Question: I've been searching and having trouble doing this the right way.So my player has 2 arms which are joined in one mc. Now I'm trying to make the body(which is doesn't belong on the container mc) go between them, so it's like R arm first then body then L arm. The 2 arms rotate on mouse direction, i don't want the body too. Any ideas what way I should go?
EDIT:
please see my sample image

The checked thing is the result I'm looking for. But since the 2 arms is combined on one MC, I can't make the body appear on the middle between the 2 arms.
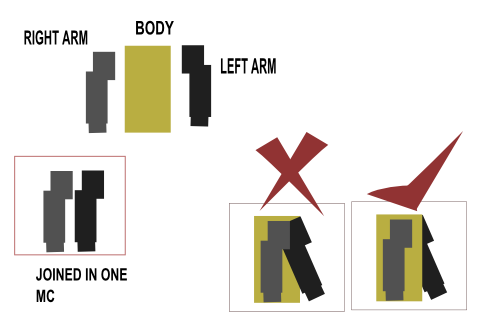
Answer: You should change your nesting model like this:

And then store your arms in an Array or a Vector, and change every arm's rotation separately.
It's the only way